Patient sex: M
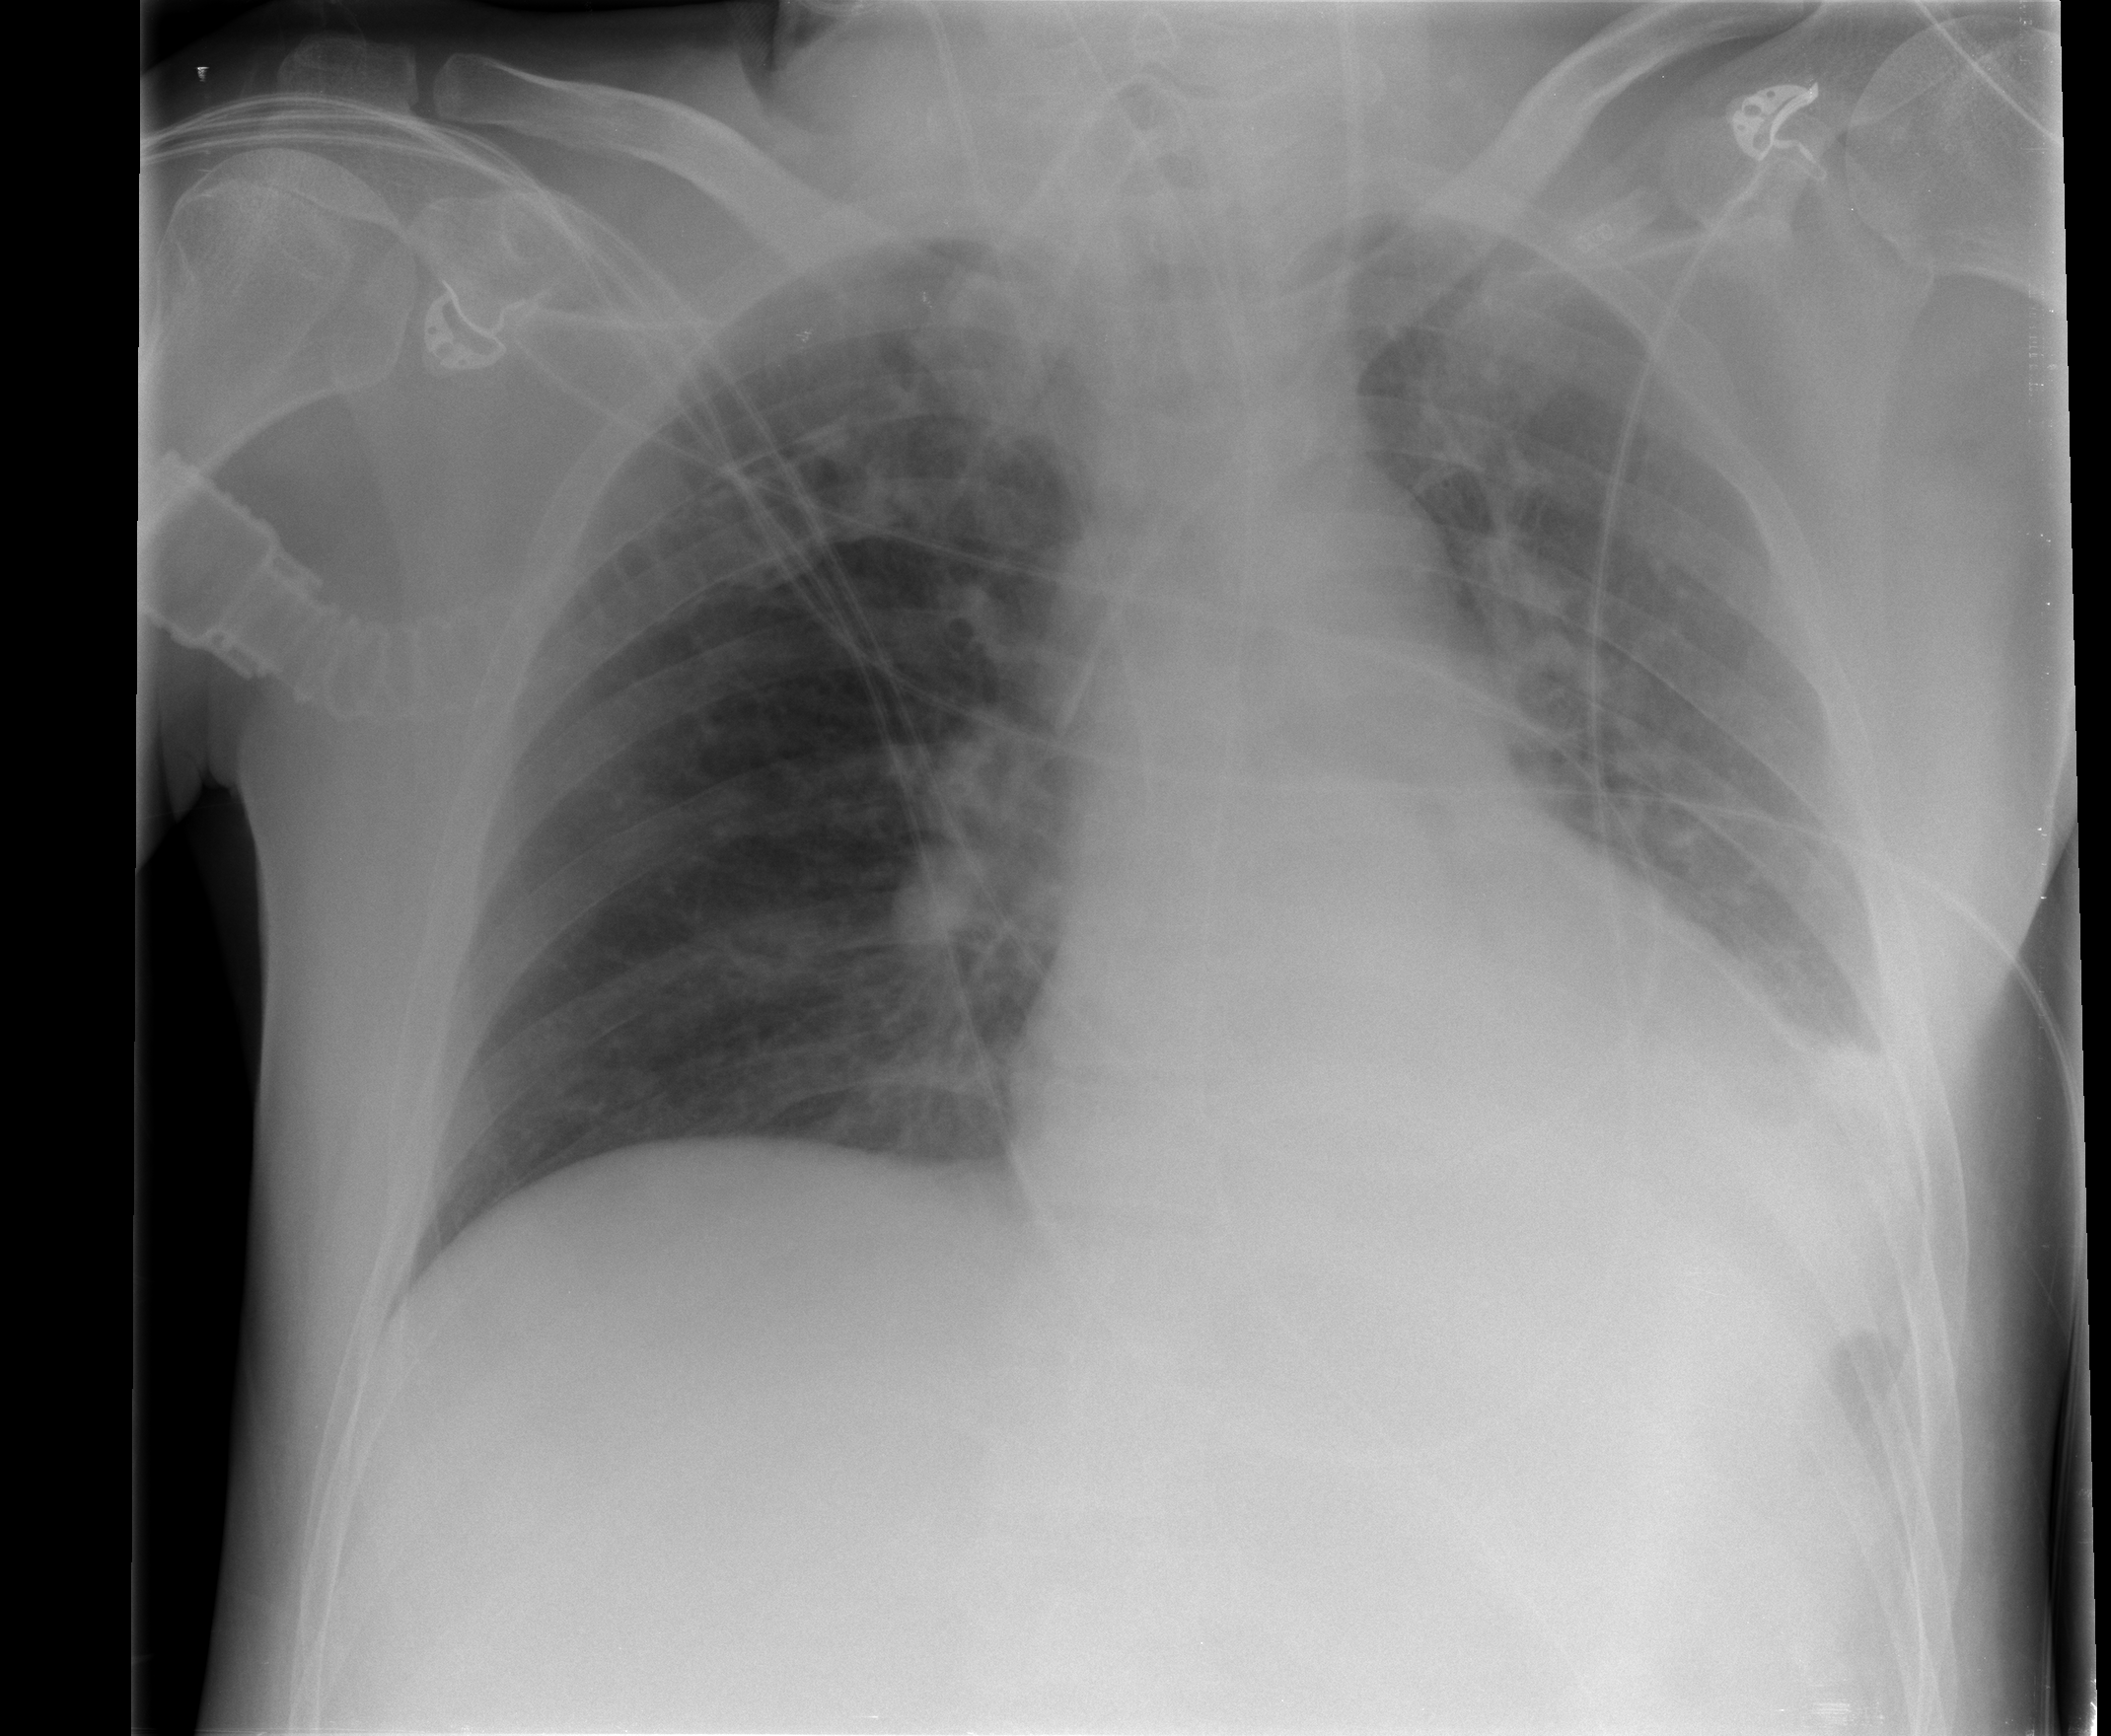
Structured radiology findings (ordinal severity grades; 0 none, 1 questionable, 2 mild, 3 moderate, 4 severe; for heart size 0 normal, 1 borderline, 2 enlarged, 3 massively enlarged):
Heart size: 1
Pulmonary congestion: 2
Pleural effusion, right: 0
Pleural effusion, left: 2
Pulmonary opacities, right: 0
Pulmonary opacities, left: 0
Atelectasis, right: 0
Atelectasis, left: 2